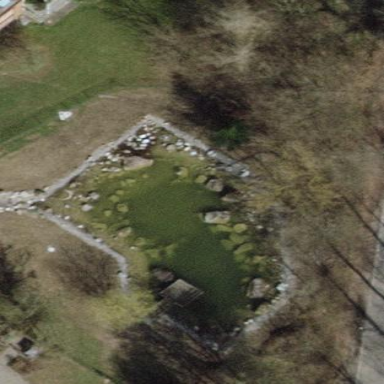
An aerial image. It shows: Serene pond surrounded by nature.